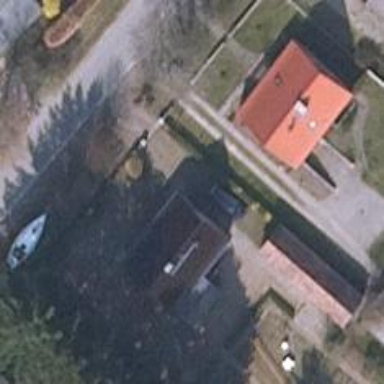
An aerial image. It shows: Driveway.